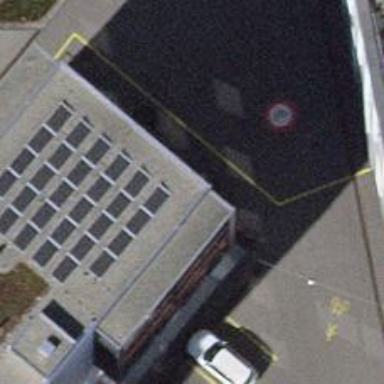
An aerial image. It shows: Bicycle parking facility.